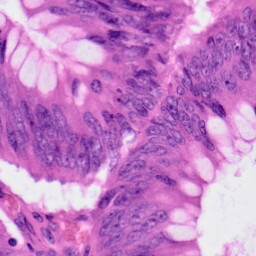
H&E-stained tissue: Colon